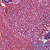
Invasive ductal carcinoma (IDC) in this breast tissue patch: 0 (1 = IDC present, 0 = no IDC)